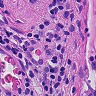
Metastatic tissue present: no